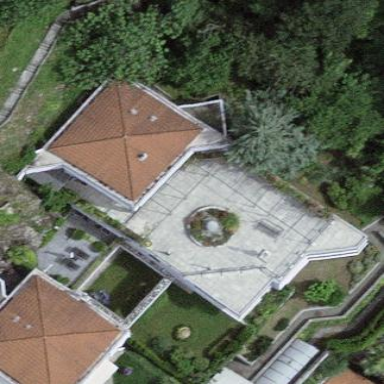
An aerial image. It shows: Building with pyramidal-shaped roof.